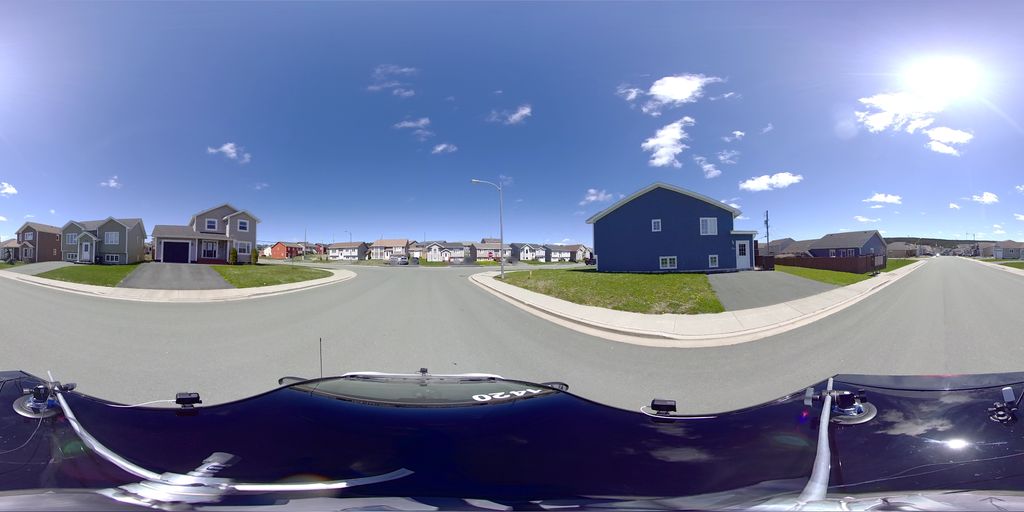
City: st_johns